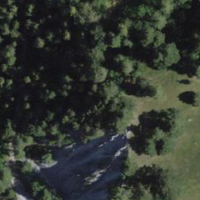
EUNIS habitat code: 43
Species observed at this site:
Corvus corone
Lophophanes cristatus
Sylvia borin
Passer domesticus
Falco peregrinus
Aegithalos caudatus
Buteo buteo
Fringilla coelebs
Turdus merula
Phylloscopus collybita
Erithacus rubecula
Zygaena trifolii
Phoenicurus phoenicurus
Falco tinnunculus
Corvus corax